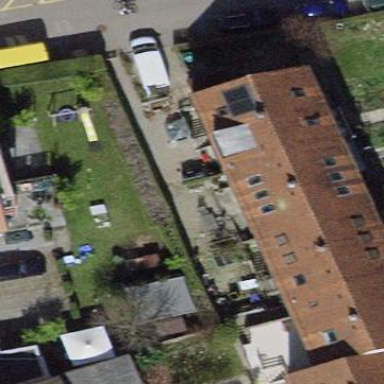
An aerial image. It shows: Semidetached house with tile roof.